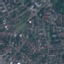
Land use / land cover: Residential